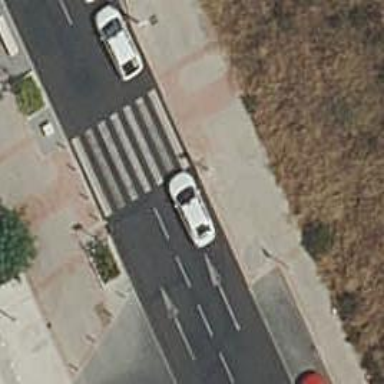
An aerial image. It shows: Zebra crossing on the road.